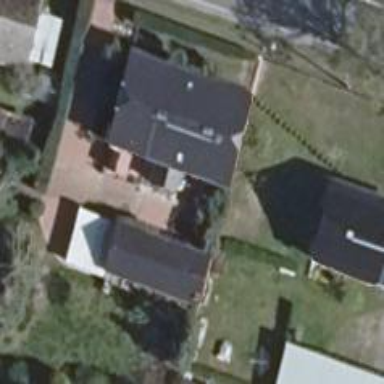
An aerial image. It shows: Black gabled roof house with the roof oriented along the structure.